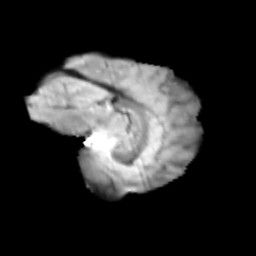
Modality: T2w
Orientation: sagittal
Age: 12
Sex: female
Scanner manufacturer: siemens
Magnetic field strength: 3 T
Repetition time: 3.8 s
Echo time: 0.07 s